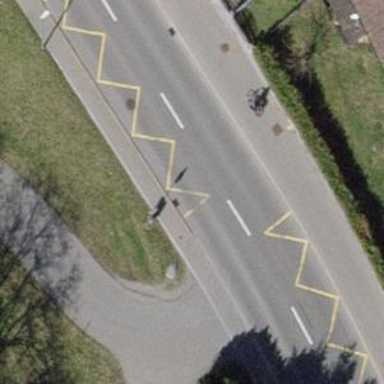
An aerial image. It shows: Bus stop with designated public transport stop position.